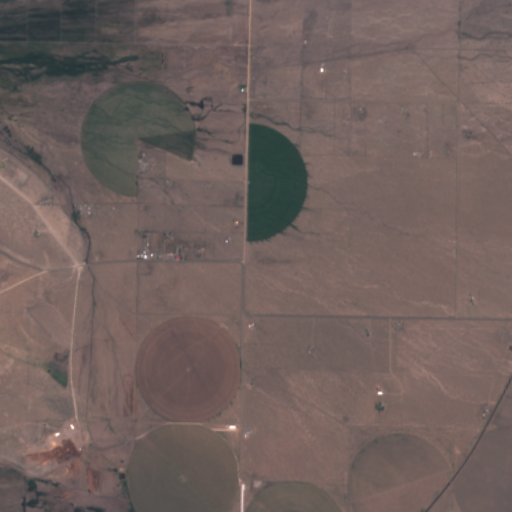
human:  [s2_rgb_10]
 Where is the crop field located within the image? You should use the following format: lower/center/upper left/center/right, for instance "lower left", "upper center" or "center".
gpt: The crop field is located in the lower right of the image.
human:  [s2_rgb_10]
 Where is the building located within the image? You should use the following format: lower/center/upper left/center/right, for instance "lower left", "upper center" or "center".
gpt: The building is located in the center left of the image.
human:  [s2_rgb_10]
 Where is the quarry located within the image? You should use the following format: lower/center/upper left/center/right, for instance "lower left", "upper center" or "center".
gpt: There is no quarry in the image.